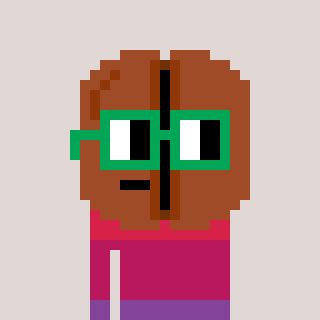
a pixel art character with square green glasses, a coffeebean-shaped head and a teal-colored body on a warm background